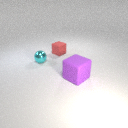
small cyan metal sphere to the left of large purple rubber cube